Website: macys
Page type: billing-address
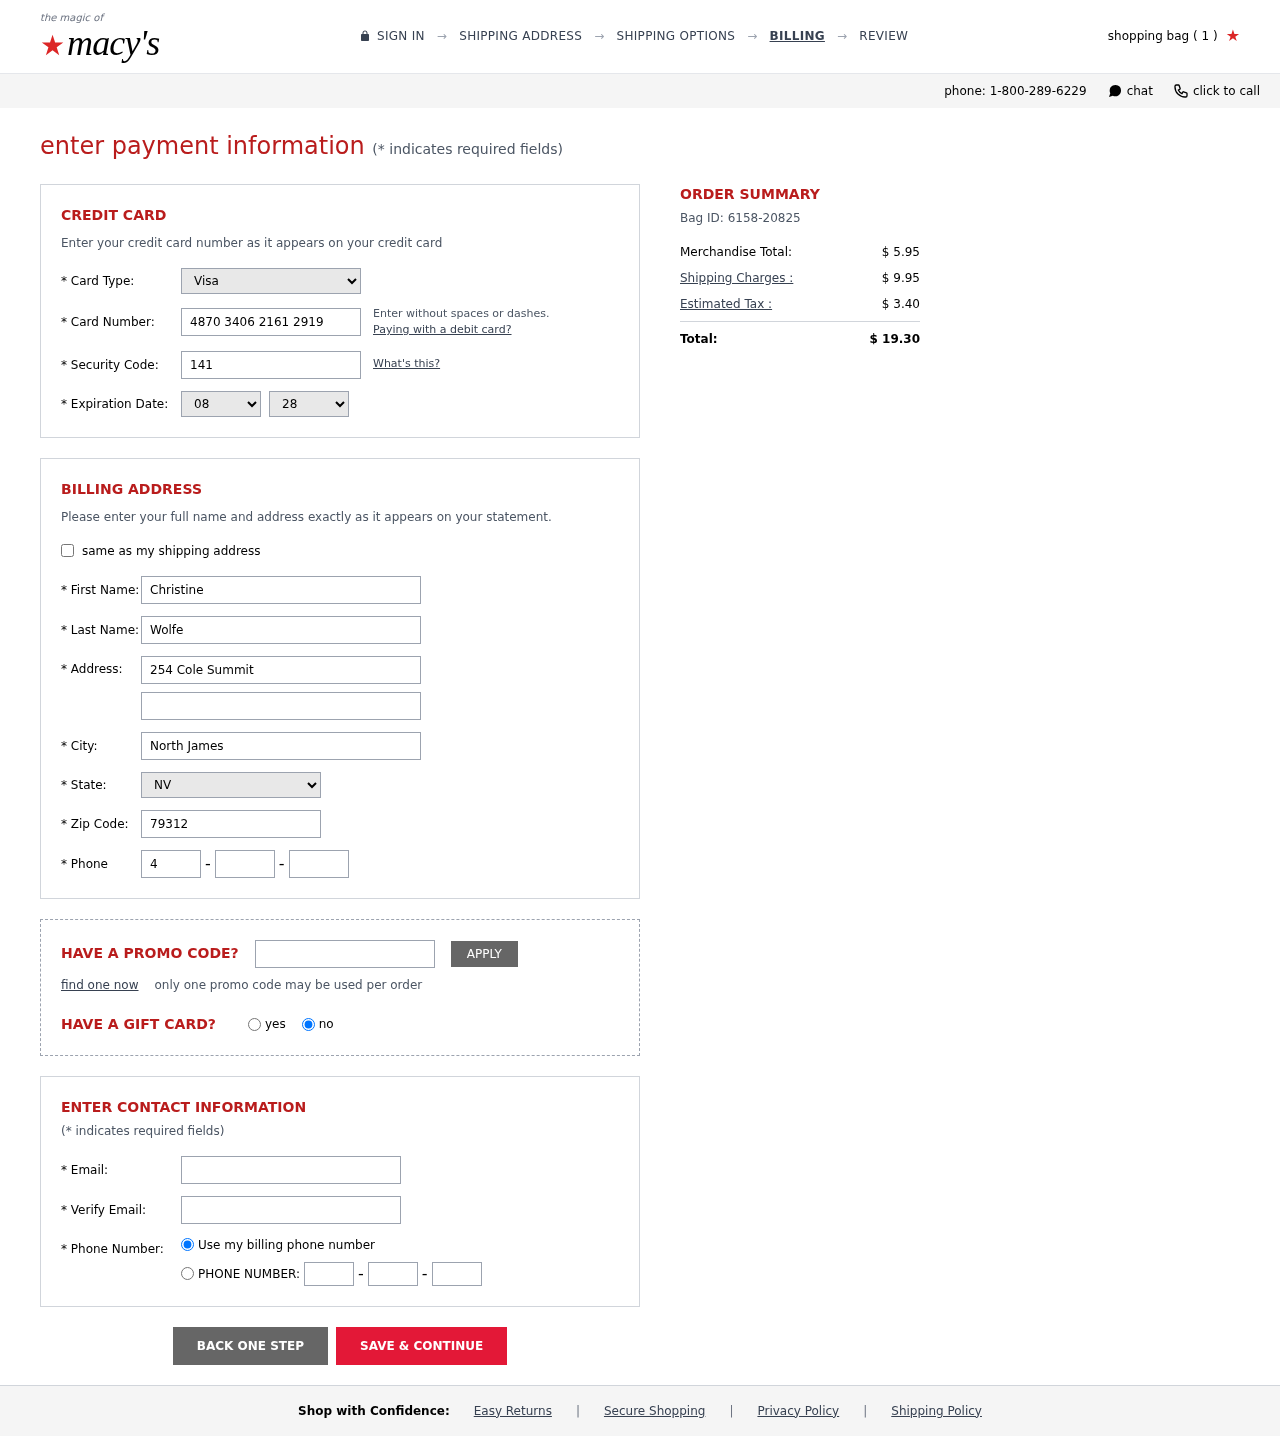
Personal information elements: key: PII_CARD_CVV
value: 141
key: PII_CARD_EXPIRY_MONTH
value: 08
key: PII_CARD_EXPIRY_YEAR
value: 28
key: PII_CARD_NUMBER
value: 4870 3406 2161 2919
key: PII_CARD_TYPE
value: Visa
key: PII_CITY
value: North James
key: PII_EMAIL
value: christine.wolfe@hotmail.com
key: PII_FIRSTNAME
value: Christine
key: PII_LASTNAME
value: Wolfe
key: PII_PHONE_AREA
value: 499
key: PII_PHONE_PREFIX
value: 616
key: PII_PHONE_SUFFIX
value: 4447
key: PII_POSTCODE
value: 79312
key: PII_STATE_ABBR
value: NV
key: PII_STREET
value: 254 Cole Summit
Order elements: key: ORDER_NUM_ITEMS
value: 1
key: ORDER_ID
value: Bag ID: 6158-20825
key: ORDER_SUBTOTAL
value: $ 5.95
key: ORDER_SHIPPING_COST
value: $ 9.95
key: ORDER_TAX
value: $ 3.40
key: ORDER_TOTAL
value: $ 19.30